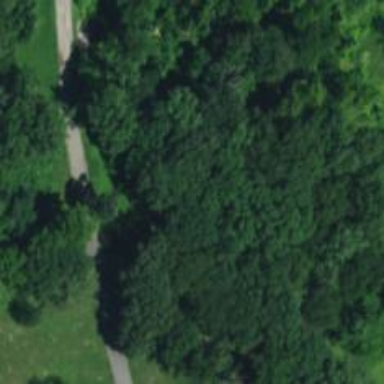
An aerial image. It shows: Disc golf tee area.